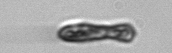
Label: Euglena